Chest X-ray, AP view. Patient: 51 years old, sex M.
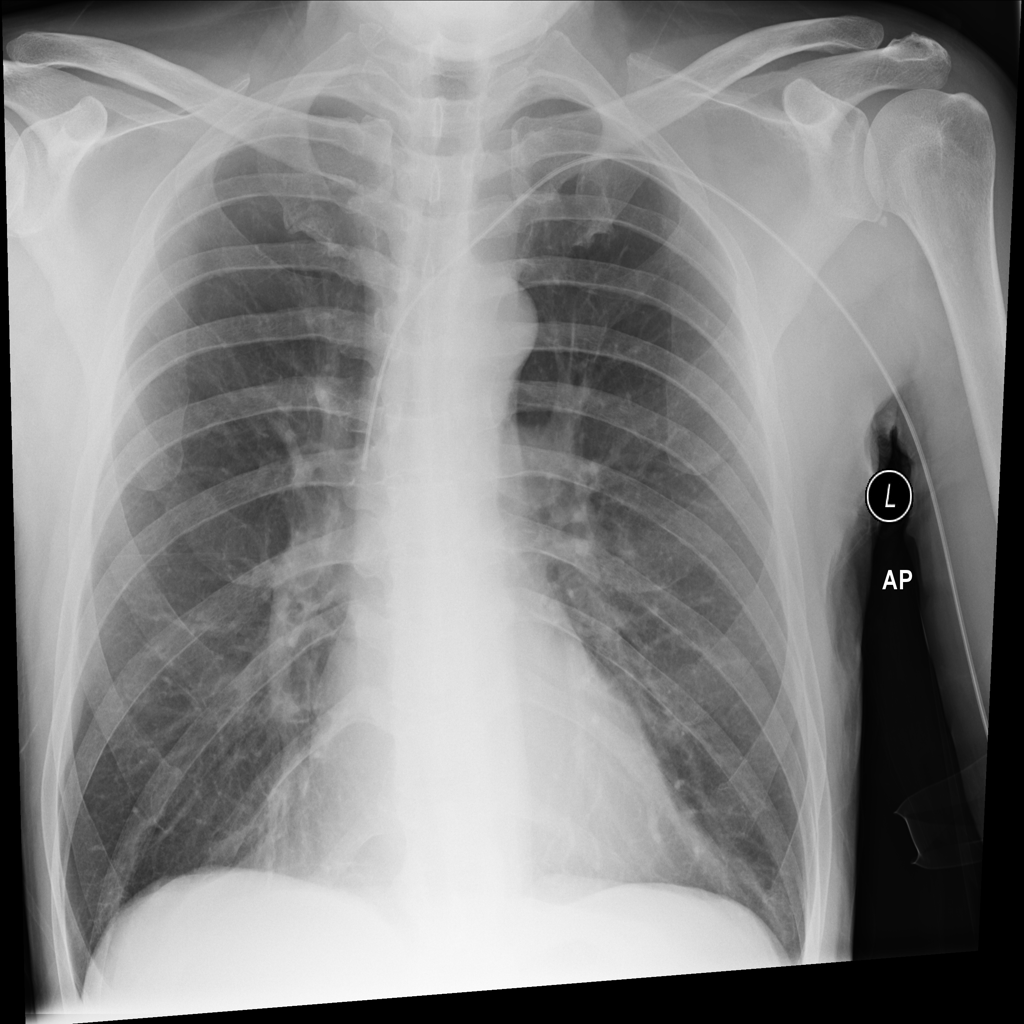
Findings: No Finding